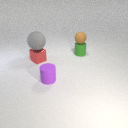
small green rubber cylinder to the right of small red metal cube